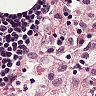
Metastatic tissue present: no